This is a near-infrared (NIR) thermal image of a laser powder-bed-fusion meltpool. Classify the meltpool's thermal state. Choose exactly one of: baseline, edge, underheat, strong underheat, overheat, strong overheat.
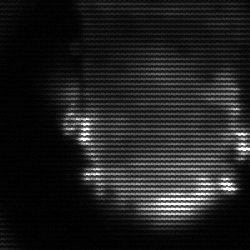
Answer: baseline